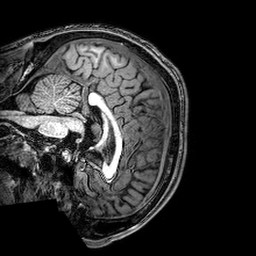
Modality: T1w
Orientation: sagittal
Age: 20
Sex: male